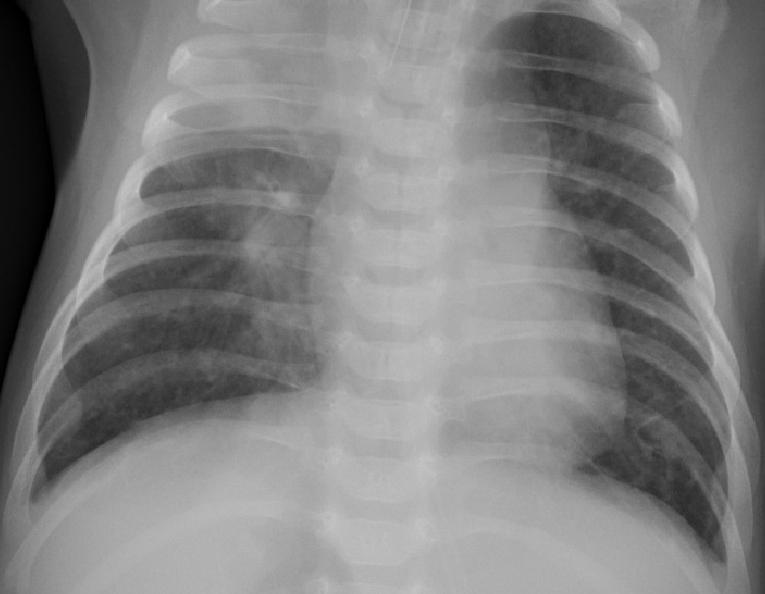
Diagnosis: PNEUMONIA